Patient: sex M, age 50
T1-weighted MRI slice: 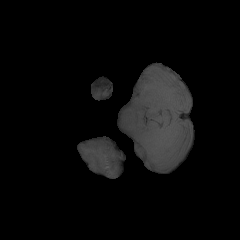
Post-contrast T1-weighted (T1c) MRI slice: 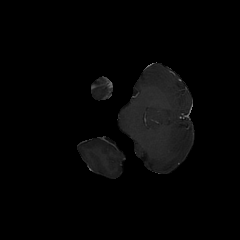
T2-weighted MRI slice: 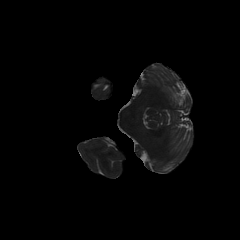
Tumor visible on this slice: no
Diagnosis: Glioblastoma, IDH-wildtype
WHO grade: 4